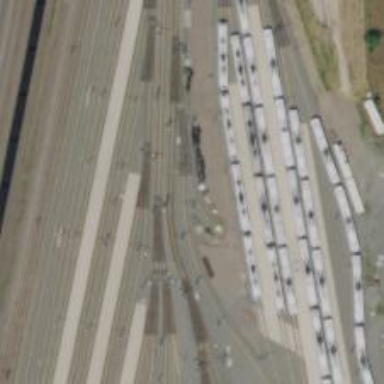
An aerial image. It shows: Light rail yard with electrified contact lines.